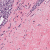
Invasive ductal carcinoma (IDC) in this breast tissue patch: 0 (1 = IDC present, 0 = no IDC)